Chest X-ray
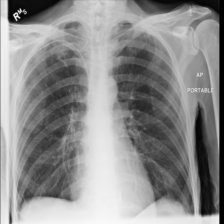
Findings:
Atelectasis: negative
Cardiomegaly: negative
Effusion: negative
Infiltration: negative
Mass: negative
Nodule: negative
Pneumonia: negative
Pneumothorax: negative
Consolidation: negative
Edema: negative
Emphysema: negative
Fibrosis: negative
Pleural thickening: negative
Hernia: negative